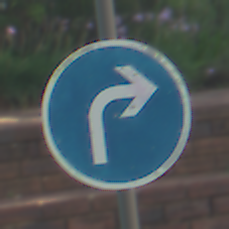
Verkehrszeichen: VorgeschriebeneFahrtrichtungRechts
Umgebung: Outdoor, Urban
Tageszeit: MorningAfternoon
Wetter: PartlyCloudy
Licht: Natural
Jahreszeit: NotSpecified
Kontrast: LowContrast